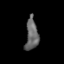
Tissue: lung
Cell type: T cells
Senescence score: 0.2429
Nuclear area (px): 401
Mean DAPI intensity: 101.047